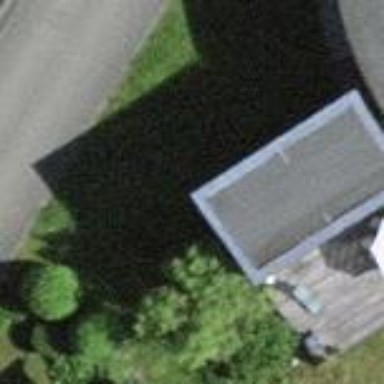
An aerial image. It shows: Detached building.